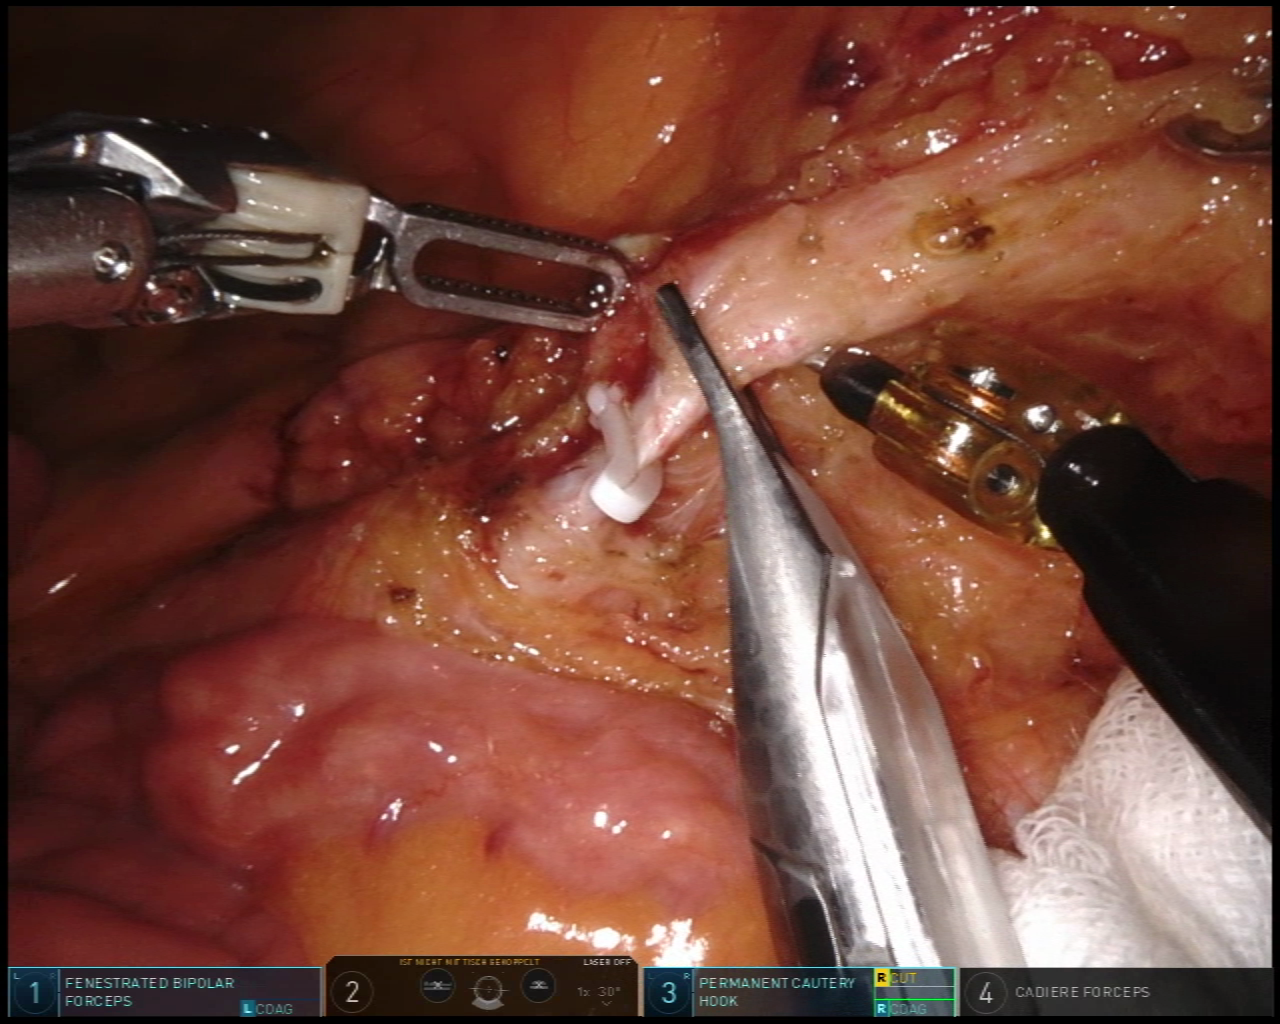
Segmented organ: inferior_mesenteric_artery
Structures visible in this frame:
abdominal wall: no
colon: no
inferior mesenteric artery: yes
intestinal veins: no
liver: no
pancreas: no
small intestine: yes
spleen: no
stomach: no
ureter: no
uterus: no
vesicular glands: no